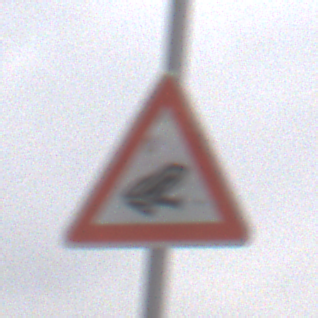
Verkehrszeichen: AmphibienwanderungLinks
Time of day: Midday
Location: Outdoor (RoadRail)
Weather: Overcast
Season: NotSpecified
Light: Natural